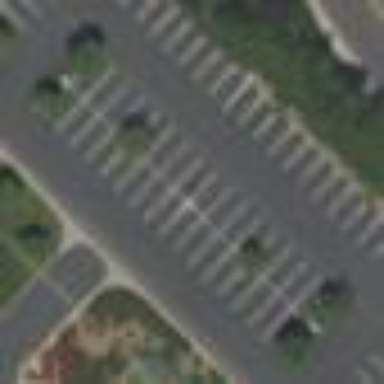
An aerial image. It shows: Parking aisle designated as service road.